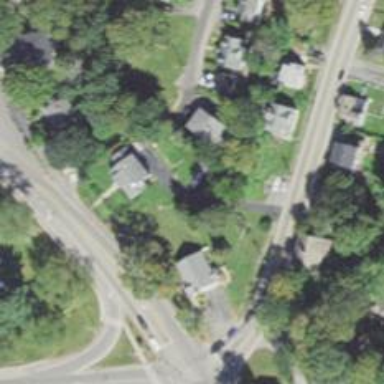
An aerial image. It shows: Residential driveway serving as service road.